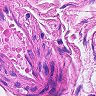
Metastatic tissue present: no